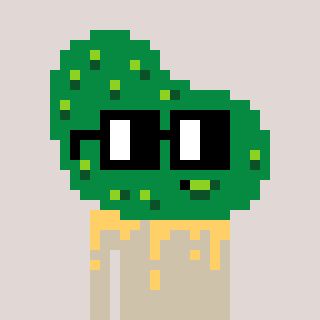
a pixel art character with square black glasses, a pickle-shaped head and a bege-colored body on a warm background